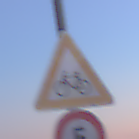
Verkehrszeichen: RadverkehrRechts
Zusatzzeichen unten: Geschwindigkeit5
Umgebung: Outdoor, Nature
Tageszeit: SunriseSunset
Wetter: Clear
Licht: Natural
Jahreszeit: NotSpecified
Kontrast: LowContrast